Field crop: tomato
Growth stage: 1
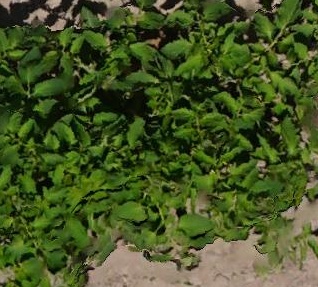
Species: tomato